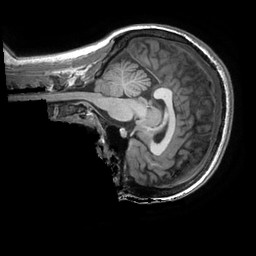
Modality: T1w
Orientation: sagittal
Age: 20
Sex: female
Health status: healthy
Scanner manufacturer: ge